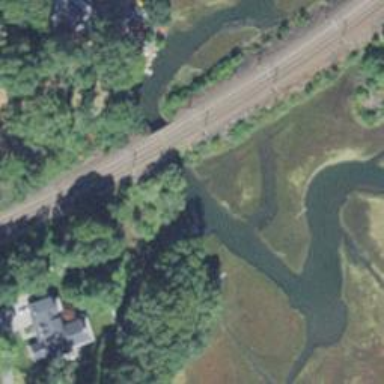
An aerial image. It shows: Bridge with electrified railway tracks featuring contact line.